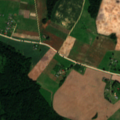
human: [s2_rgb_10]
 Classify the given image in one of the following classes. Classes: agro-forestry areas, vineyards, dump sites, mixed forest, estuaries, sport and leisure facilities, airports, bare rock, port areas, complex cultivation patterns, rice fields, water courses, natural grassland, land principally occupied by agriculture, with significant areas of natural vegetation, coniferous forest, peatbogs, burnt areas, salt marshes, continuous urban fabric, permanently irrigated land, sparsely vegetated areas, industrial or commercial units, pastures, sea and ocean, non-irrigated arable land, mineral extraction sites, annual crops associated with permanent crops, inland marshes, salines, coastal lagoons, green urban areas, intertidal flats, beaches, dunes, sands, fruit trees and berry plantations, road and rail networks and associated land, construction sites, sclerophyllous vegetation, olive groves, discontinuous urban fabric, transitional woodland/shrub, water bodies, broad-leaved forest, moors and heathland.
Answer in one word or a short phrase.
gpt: non-irrigated arable land, complex cultivation patterns, land principally occupied by agriculture, with significant areas of natural vegetation, mixed forest